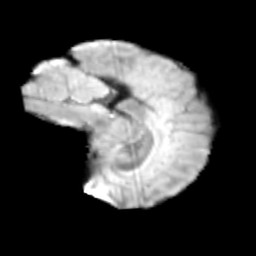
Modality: T2w
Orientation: sagittal
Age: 13
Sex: male
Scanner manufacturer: siemens
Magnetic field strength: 3 T
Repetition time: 3.8 s
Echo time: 0.07 s